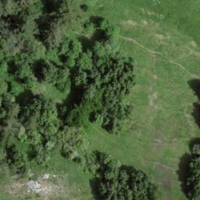
EUNIS habitat code: 52
Species observed at this site:
Vipera aspis